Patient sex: M
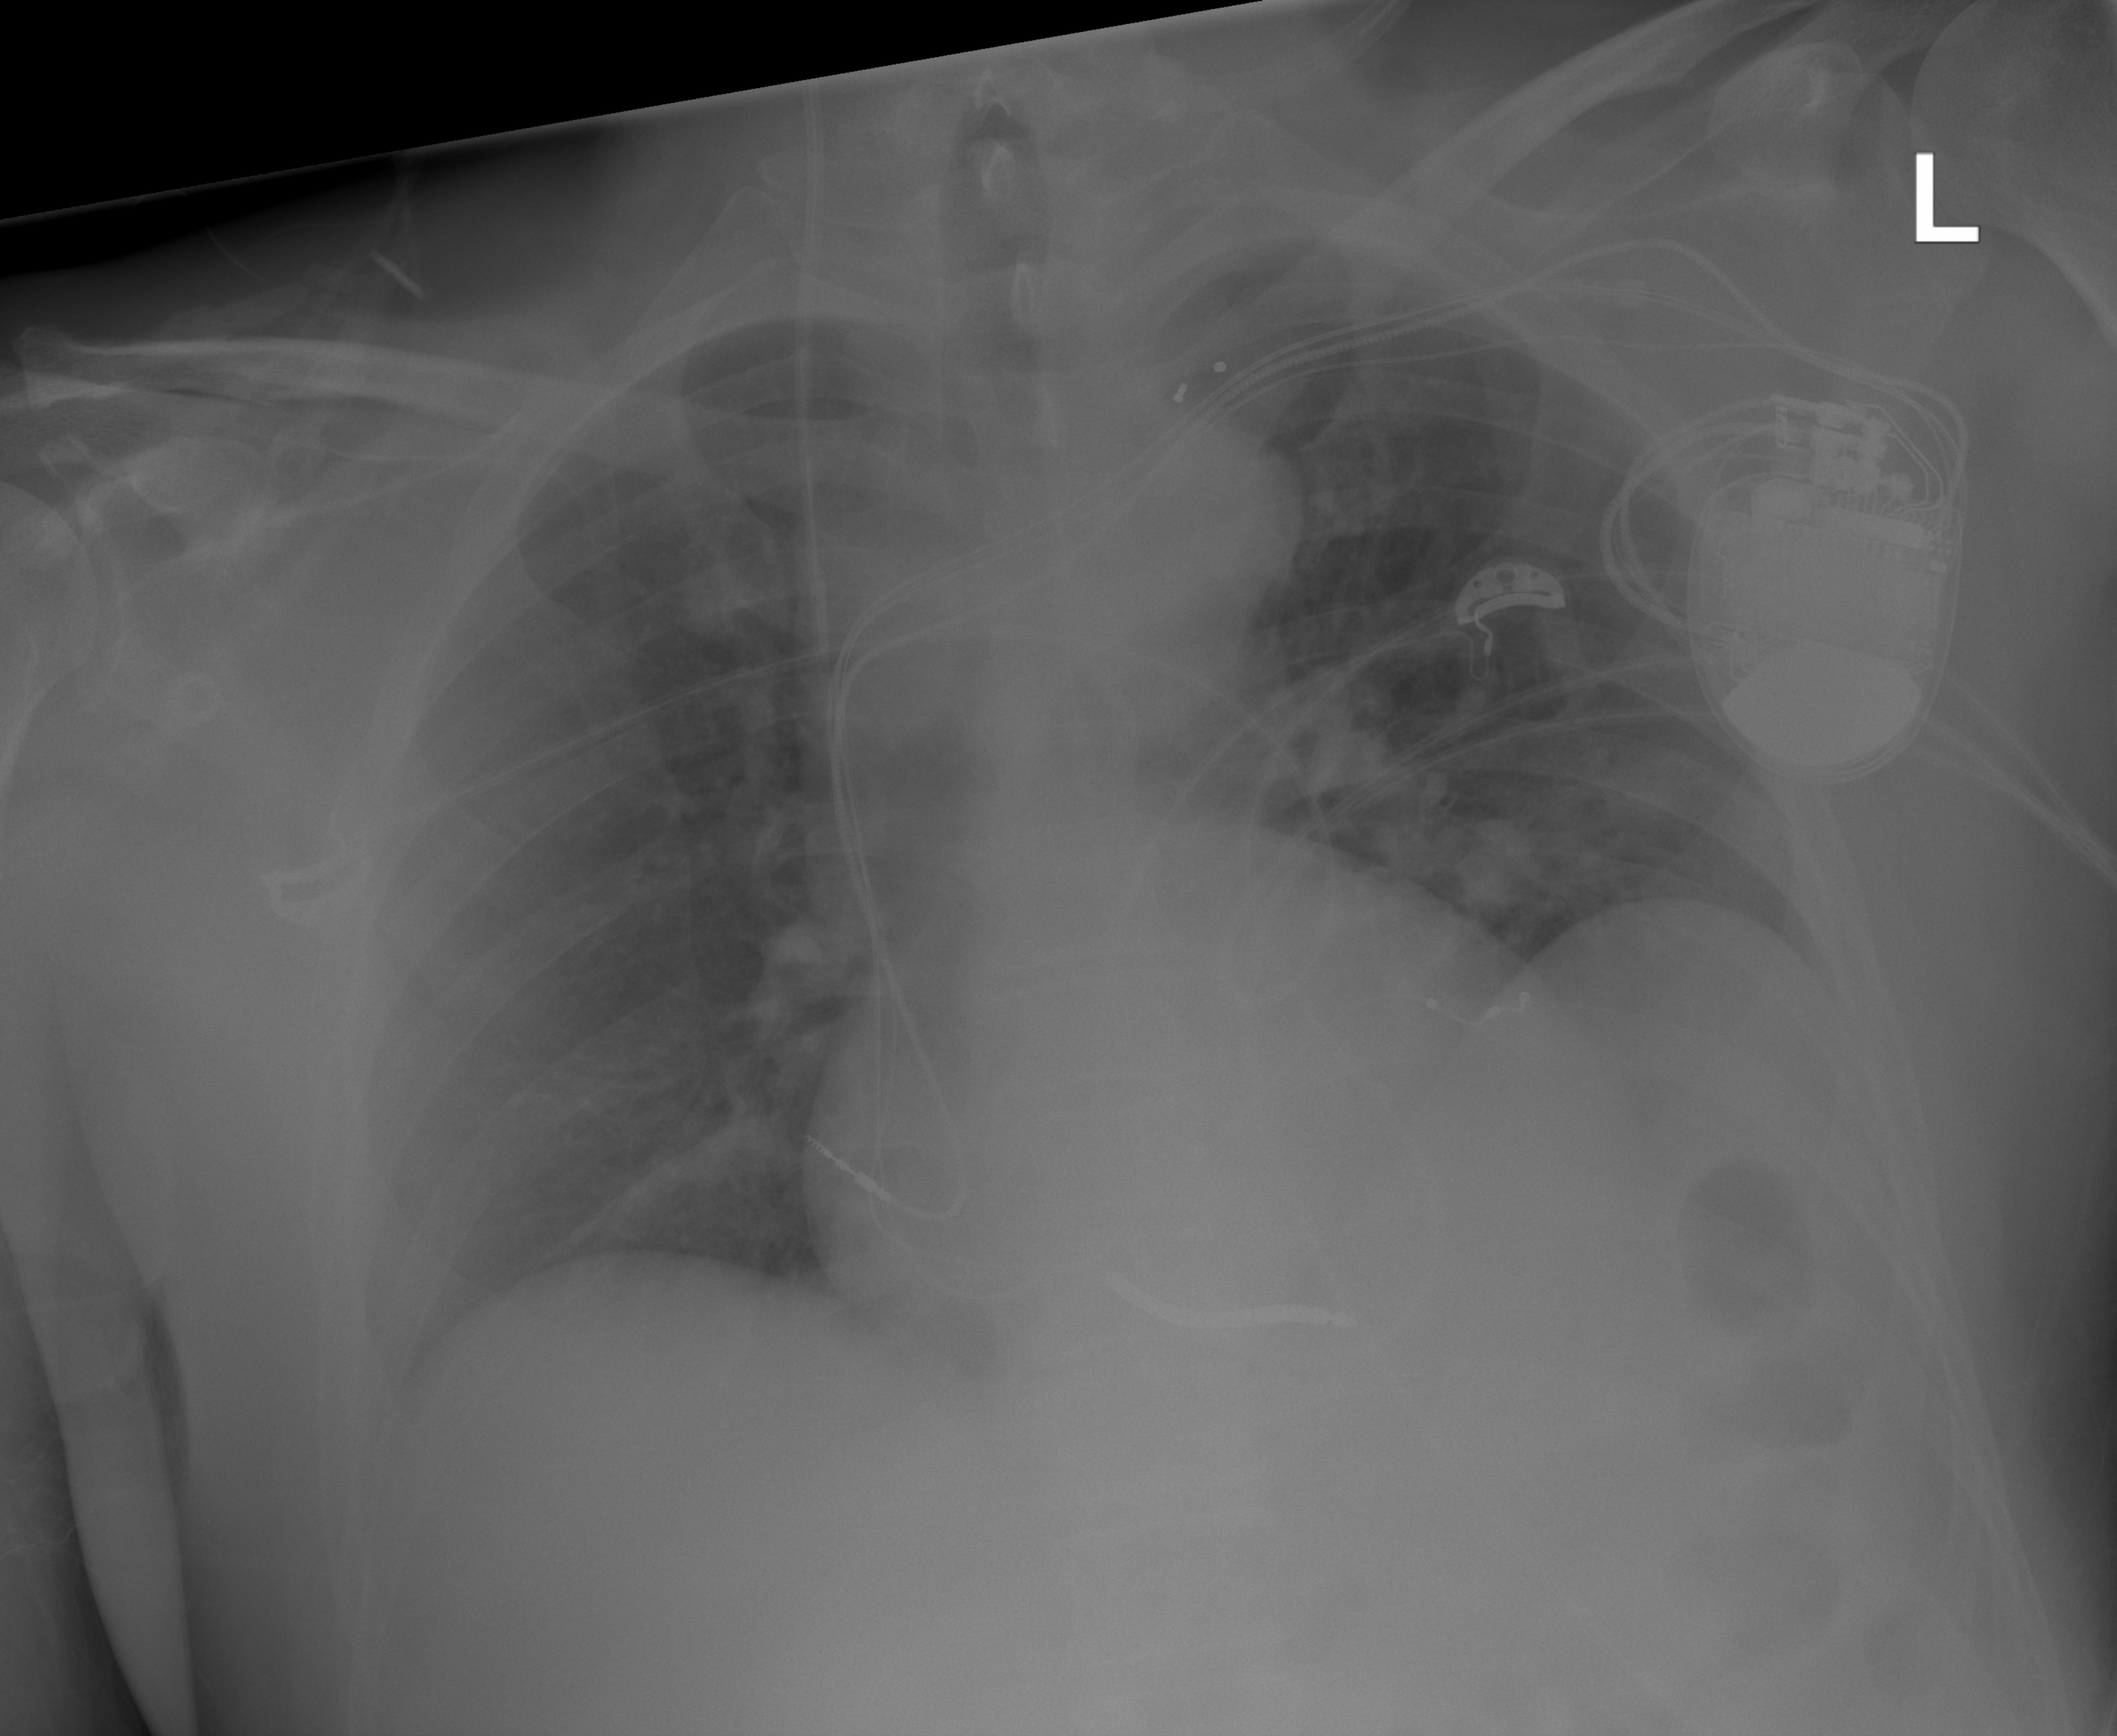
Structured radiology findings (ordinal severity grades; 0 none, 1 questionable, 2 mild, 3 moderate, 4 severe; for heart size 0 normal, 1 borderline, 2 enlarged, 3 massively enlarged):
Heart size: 2
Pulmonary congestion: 0
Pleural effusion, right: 0
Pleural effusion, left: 0
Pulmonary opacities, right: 0
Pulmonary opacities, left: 0
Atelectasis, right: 0
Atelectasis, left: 0